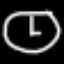
Label: clock